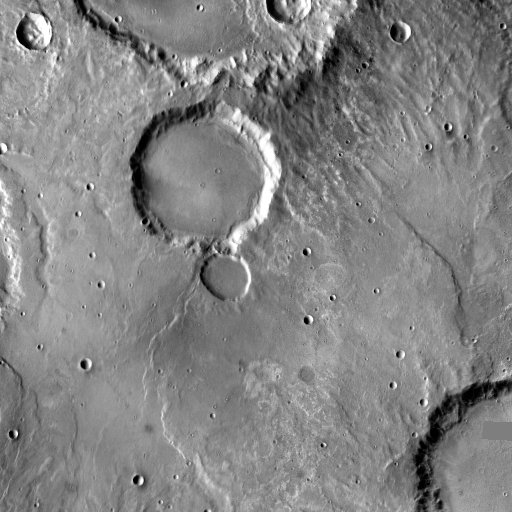
Crater classes present: Background, Other, Layered, Buried, Secondary